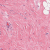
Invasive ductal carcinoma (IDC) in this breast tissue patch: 0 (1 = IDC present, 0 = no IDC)